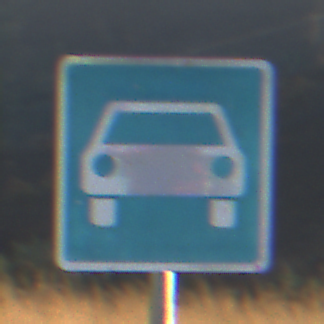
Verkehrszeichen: Kraftfahrstrasse
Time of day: SunriseSunset
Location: Outdoor (Nature)
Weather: Clear
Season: NotSpecified
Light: Natural